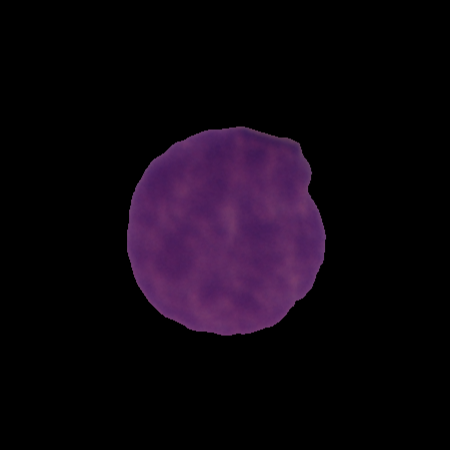
Label: cancer